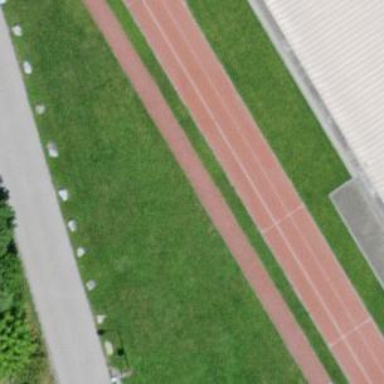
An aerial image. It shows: Track located within leisure land area.